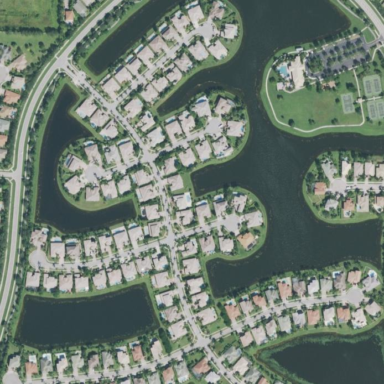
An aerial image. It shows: Neighborhood.